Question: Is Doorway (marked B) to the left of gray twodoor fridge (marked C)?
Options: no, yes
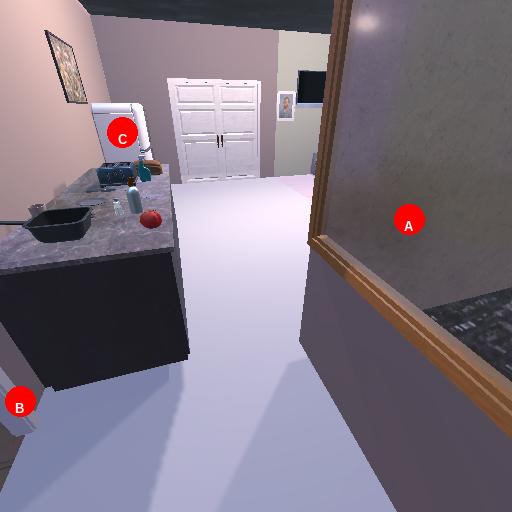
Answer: no